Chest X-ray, PA view. Patient: 67 years old, sex M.
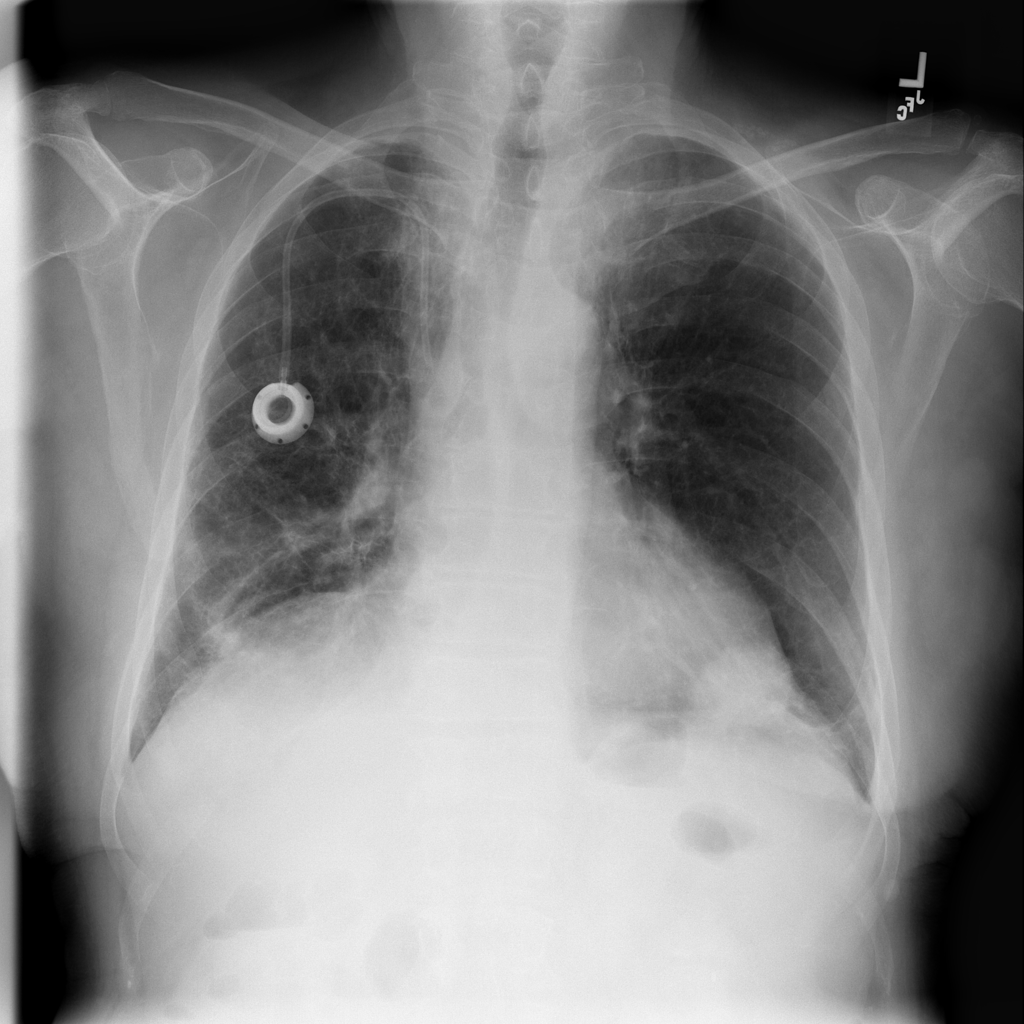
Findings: No Finding